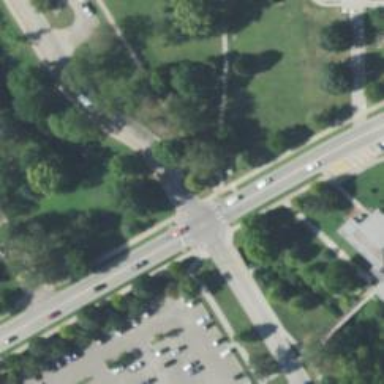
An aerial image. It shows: Footway.